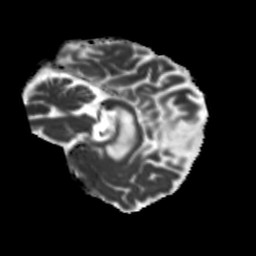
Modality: MD
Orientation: sagittal
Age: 69
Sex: female
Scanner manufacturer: siemens
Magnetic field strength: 3 T
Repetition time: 5.25 s
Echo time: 0.08 s